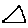
Label: triangle